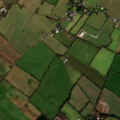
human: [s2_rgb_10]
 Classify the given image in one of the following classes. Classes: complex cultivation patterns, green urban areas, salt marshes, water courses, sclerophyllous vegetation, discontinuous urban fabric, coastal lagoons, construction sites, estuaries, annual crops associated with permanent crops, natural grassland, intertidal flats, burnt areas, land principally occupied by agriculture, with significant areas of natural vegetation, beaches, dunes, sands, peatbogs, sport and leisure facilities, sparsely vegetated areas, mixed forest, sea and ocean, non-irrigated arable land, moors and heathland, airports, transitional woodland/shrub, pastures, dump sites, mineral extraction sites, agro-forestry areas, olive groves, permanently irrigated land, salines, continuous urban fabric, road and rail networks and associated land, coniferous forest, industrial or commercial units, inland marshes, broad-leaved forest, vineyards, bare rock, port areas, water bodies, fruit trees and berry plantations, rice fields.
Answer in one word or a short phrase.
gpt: non-irrigated arable land, pastures, complex cultivation patterns, transitional woodland/shrub